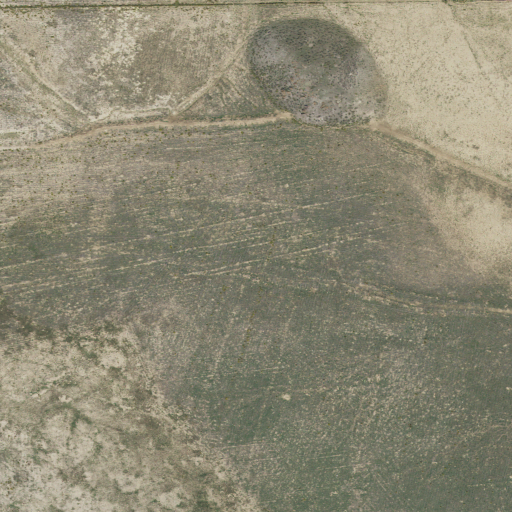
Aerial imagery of valley in Utah named Cameron Wash containing shrub and grassland